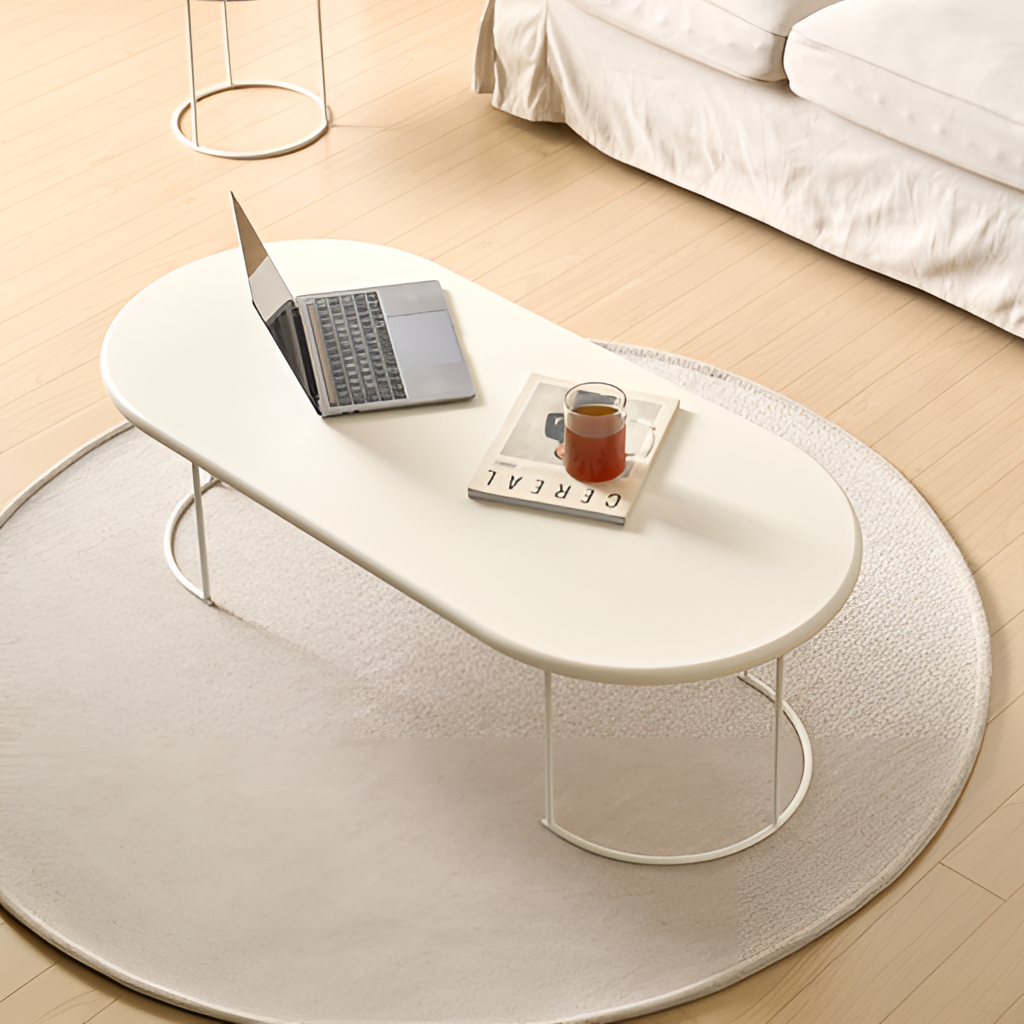
white metal coffee table, living room, paint wallpaper, with solid pattern, wood flooring, with plank pattern, minimalist